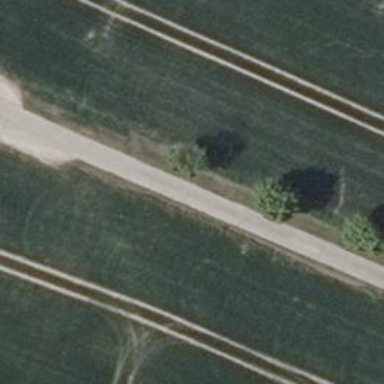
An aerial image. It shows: Row of deciduous broadleaved trees.